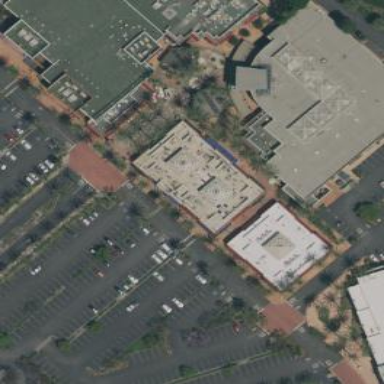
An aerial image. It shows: Retail building.